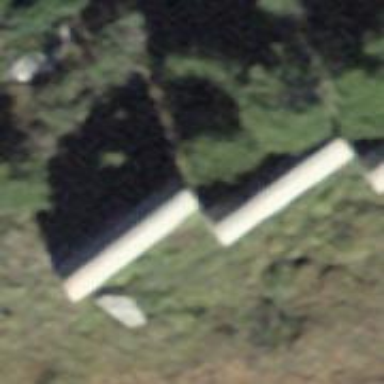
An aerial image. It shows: Wall barrier.